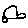
Label: car